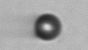
Label: bead